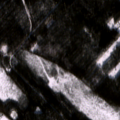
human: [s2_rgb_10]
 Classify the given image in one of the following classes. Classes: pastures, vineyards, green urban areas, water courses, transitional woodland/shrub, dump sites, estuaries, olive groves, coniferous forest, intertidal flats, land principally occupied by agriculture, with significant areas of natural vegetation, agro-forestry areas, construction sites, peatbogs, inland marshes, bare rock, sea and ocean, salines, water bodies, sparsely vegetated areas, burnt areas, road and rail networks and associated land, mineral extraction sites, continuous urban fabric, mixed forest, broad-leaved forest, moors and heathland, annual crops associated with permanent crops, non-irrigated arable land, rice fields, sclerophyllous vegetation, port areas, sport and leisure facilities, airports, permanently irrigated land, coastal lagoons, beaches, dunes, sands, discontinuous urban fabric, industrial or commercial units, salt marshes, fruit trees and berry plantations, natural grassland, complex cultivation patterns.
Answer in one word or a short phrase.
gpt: non-irrigated arable land, coniferous forest, mixed forest